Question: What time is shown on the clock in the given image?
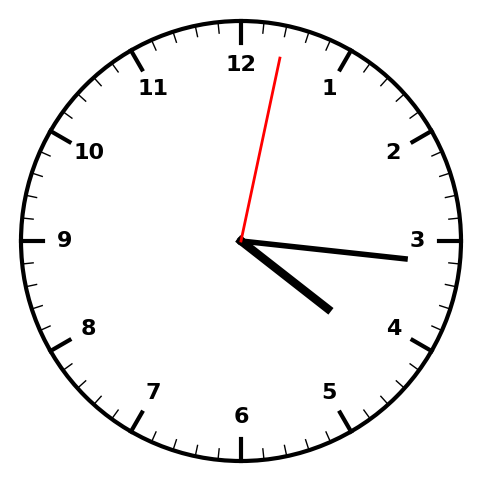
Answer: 04:16:02